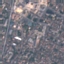
Land use / land cover: Residential